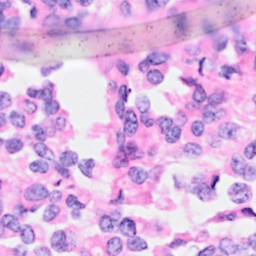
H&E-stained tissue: Breast